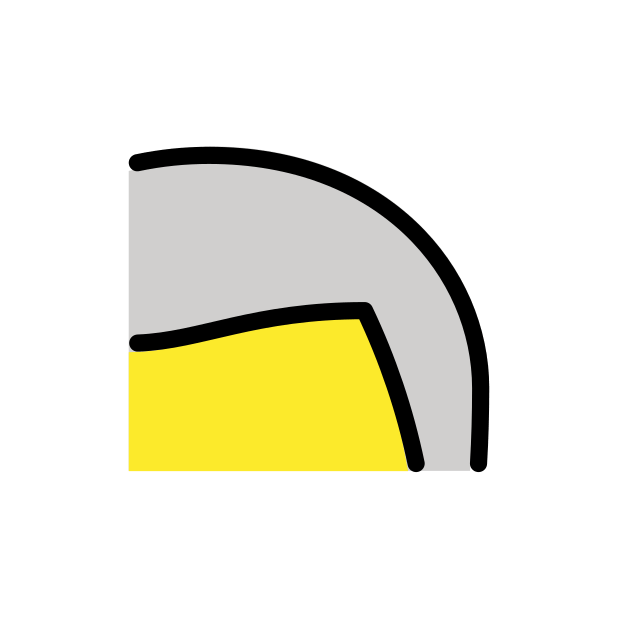
Emoji: 🦳
Name: emoji component white hair
Unicode: 0x1f9b3